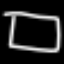
Label: square